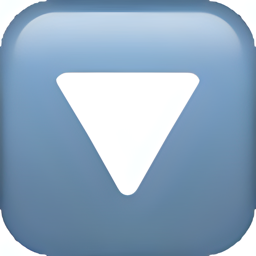
Name: down pointing small red triangle
Emoji: 🔽
Group: Symbols
Sub-group: av-symbol